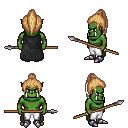
a pixel art fantasy rpg character, male body template, orc, green skin, black cape, white pants, light blonde long topknot hairstyle, metal boots, spear, four views (front, back, left, right), 2x2 character sprite sheet, small pixel art, hard edges, no anti-aliasing